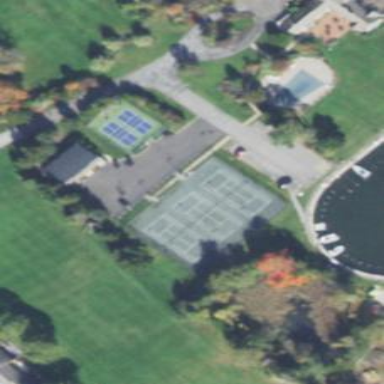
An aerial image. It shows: Tennis court on pitch.